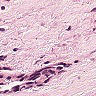
Metastatic tissue present: yes